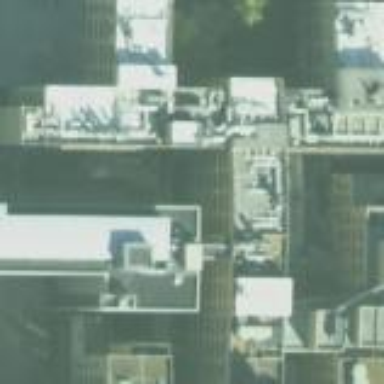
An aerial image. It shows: Hospital building.